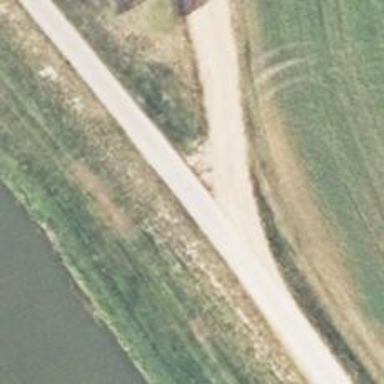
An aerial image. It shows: Asphalt cycleway.